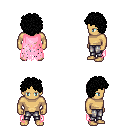
a pixel art fantasy rpg character, male body template, human, tanned skin, pink tattered cape, metal pants, black curly afro hairstyle, four views (front, back, left, right), 2x2 character sprite sheet, small pixel art, hard edges, no anti-aliasing